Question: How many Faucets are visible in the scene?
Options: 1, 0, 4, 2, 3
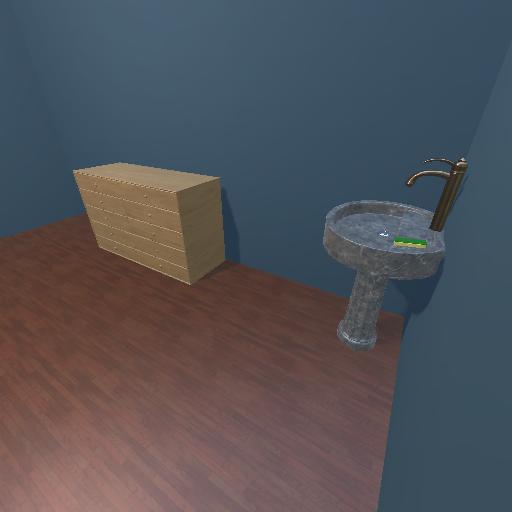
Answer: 1